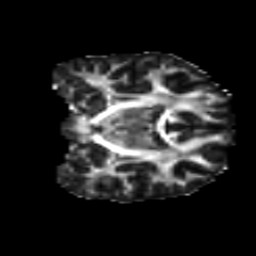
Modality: FA
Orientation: coronal
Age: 14
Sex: male
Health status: ill
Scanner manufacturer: ge
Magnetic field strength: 3 T
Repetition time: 6.752 s
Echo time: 0.079 s